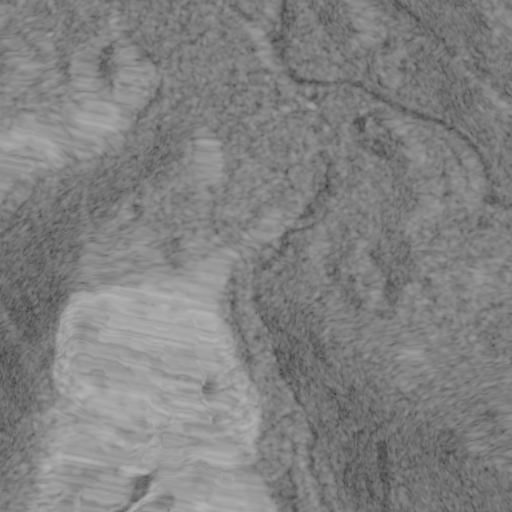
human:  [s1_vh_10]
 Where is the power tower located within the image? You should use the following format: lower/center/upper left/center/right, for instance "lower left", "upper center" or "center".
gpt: The power tower is located in the upper right of the image.
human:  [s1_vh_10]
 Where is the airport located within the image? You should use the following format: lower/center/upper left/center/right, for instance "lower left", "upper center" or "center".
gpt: There is no airport in the image.

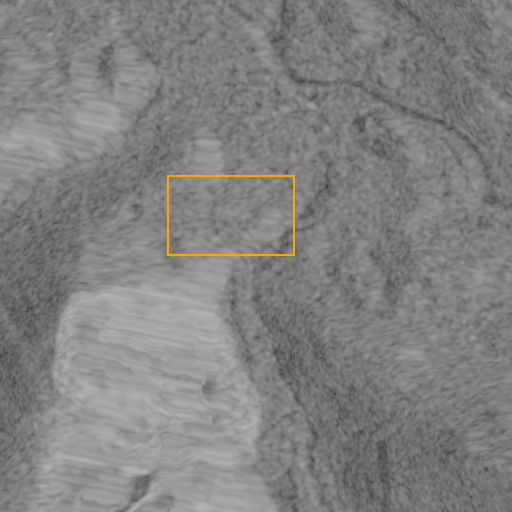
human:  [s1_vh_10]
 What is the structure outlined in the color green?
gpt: There is no green outline.
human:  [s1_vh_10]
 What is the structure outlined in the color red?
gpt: There is no structure outlined in red.